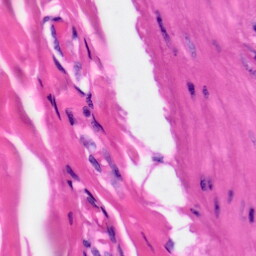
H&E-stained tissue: Skin